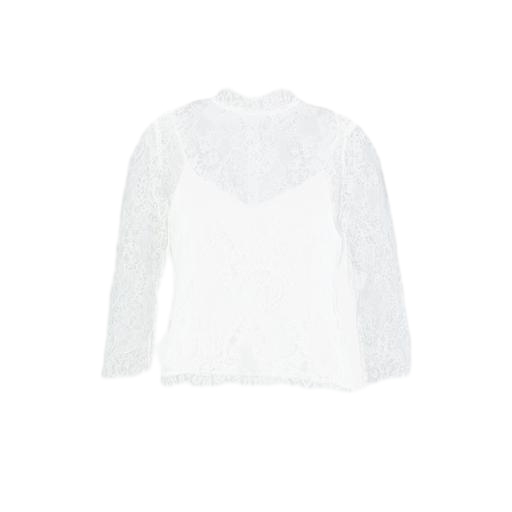
white premium high neck top lace, white alice olivia ravenna lace top, lace a-line blouse, white background